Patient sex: M
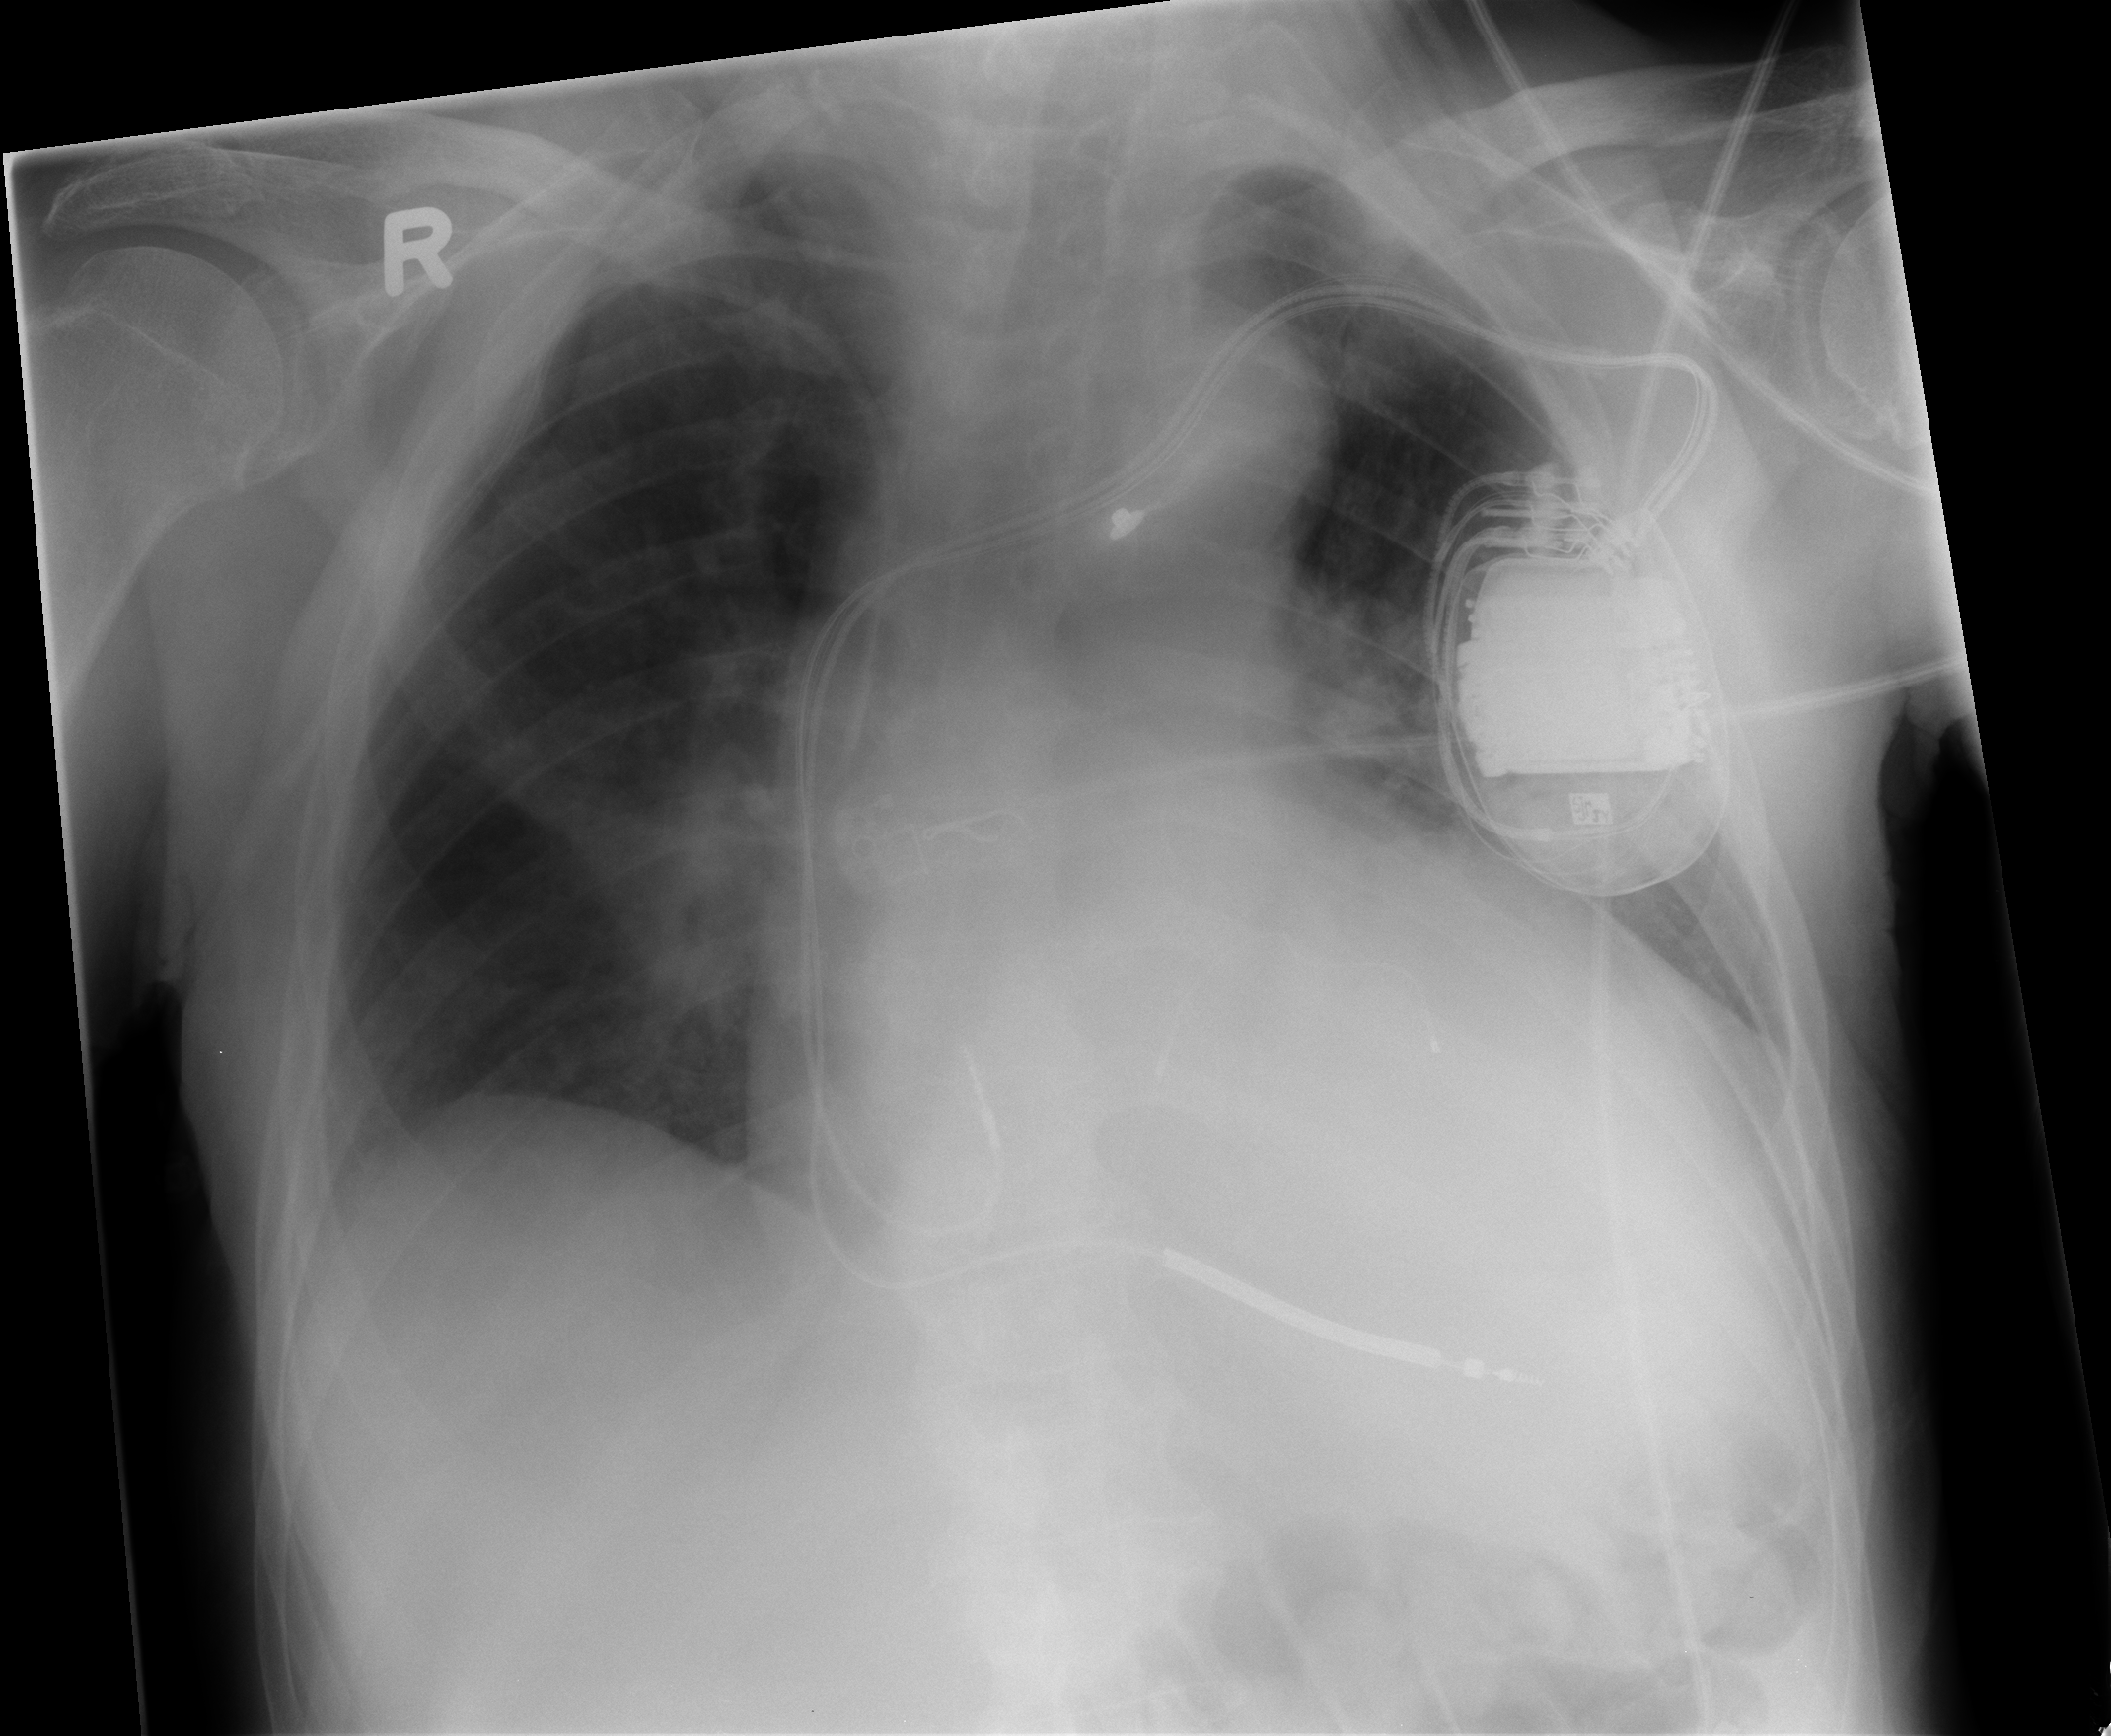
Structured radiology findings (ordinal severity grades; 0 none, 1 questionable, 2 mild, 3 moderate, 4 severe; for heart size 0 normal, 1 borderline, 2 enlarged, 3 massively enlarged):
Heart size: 3
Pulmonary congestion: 3
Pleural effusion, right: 0
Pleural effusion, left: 0
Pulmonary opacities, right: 0
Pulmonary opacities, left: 0
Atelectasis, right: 0
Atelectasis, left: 0